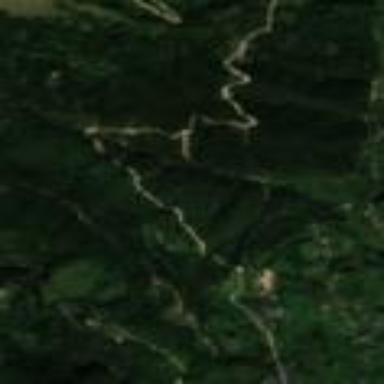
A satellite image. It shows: Forest area.